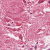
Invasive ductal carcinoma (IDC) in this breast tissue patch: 0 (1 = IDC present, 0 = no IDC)